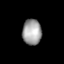
Tissue: lung
Cell type: Others
Senescence score: 0.5522
Nuclear area (px): 482
Mean DAPI intensity: 158.983